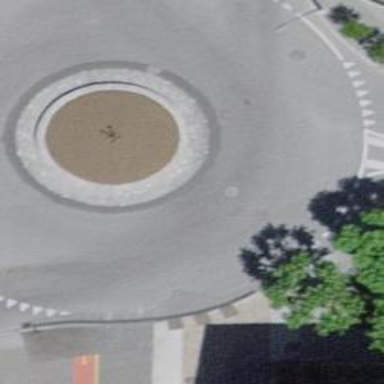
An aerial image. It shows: Tertiary road with asphalt surface leading to roundabout.